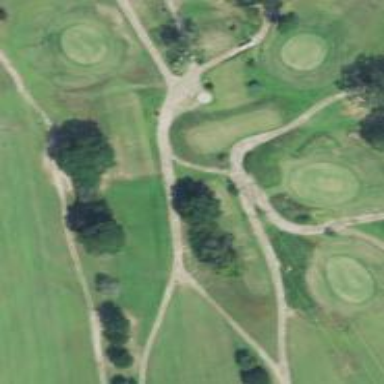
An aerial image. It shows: Path used for both walking and golf.